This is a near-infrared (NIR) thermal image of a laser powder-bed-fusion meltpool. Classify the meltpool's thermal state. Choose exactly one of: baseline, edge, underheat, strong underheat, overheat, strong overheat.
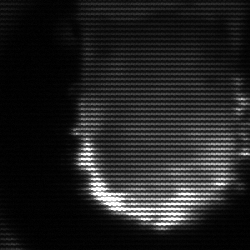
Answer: baseline